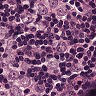
Metastatic tissue present: yes